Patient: sex M, age 60
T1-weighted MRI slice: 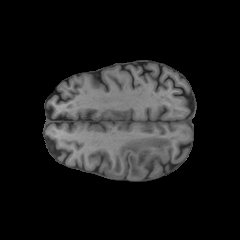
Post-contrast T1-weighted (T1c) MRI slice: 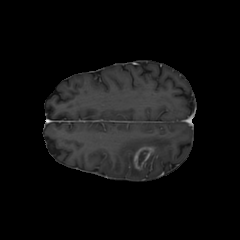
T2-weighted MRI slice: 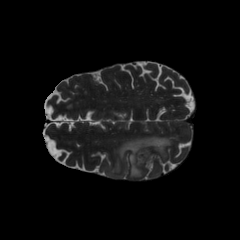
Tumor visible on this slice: yes
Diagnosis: Glioblastoma, IDH-wildtype
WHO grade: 4